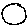
Label: moon